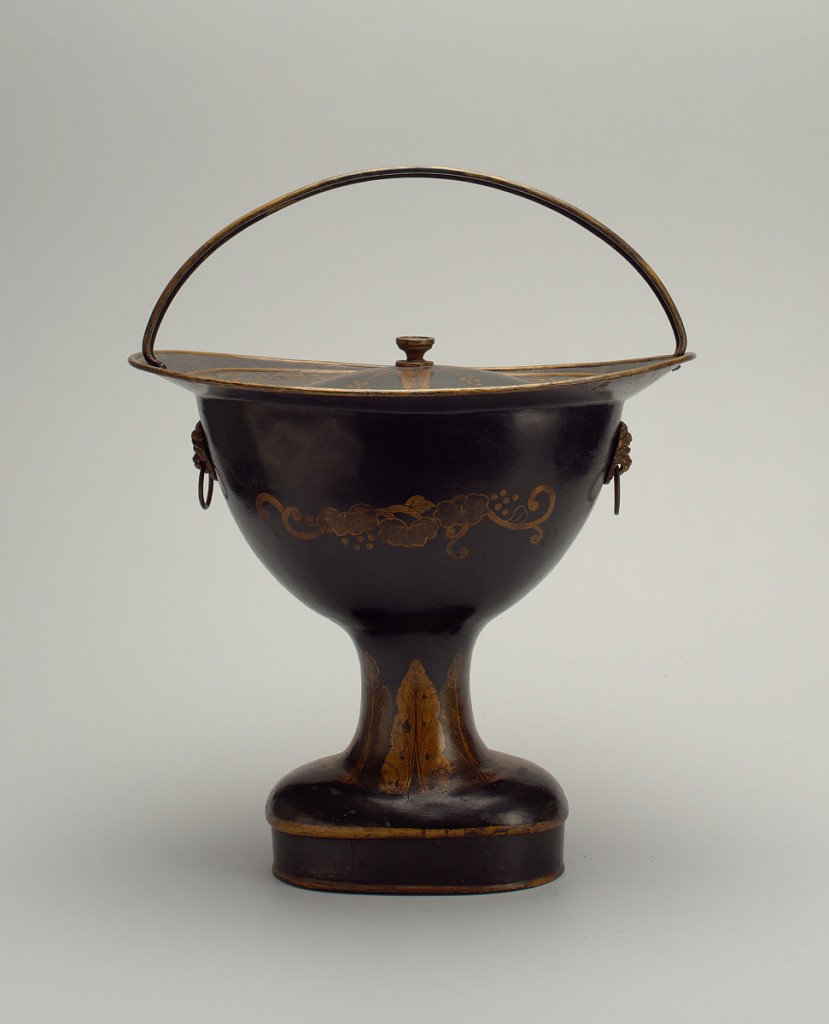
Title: Coal scuttle and cover
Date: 1800–1825
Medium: Enameled tôle, metal
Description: Vase-shaped with lion head decorations and painted grape vine decoration.